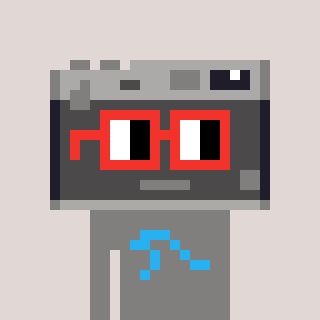
a pixel art character with square red glasses, a camera-shaped head and a bluegrey-colored body on a warm background